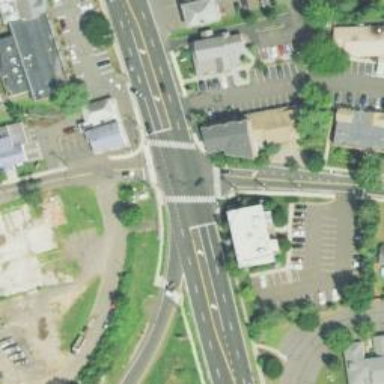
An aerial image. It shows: Marked crossing on the road.